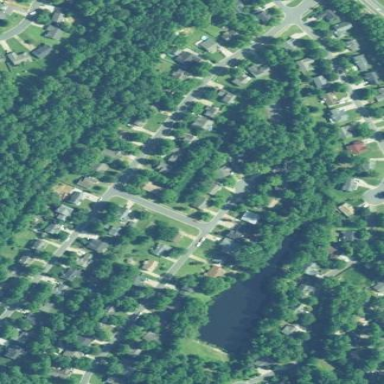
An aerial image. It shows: Residential area consisting of single-family homes.